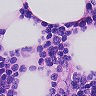
Metastatic tissue present: no